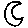
Label: moon